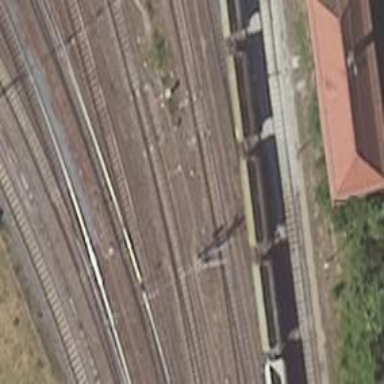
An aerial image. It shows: Railway switch.